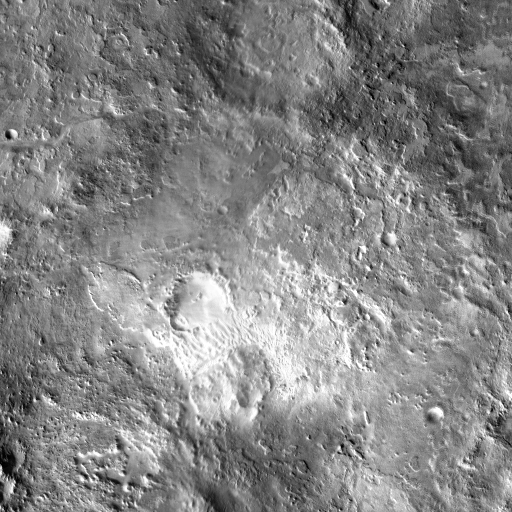
Crater classes present: Background, Other, Buried